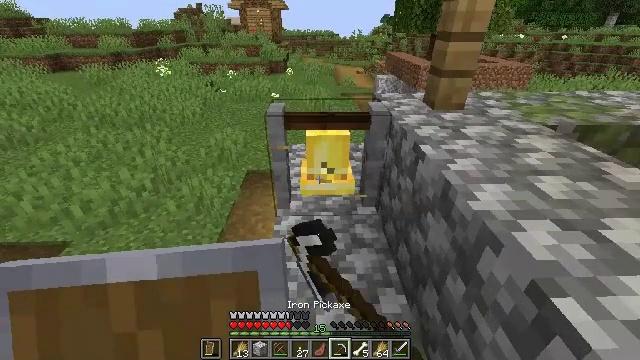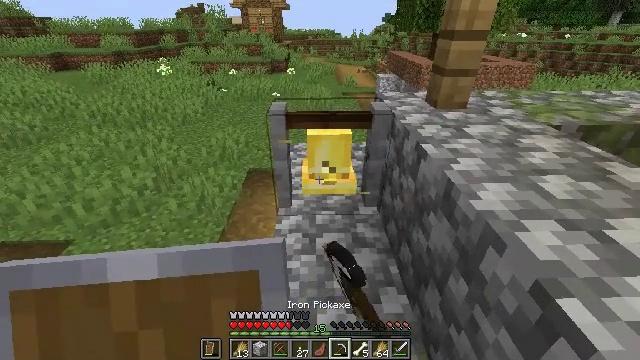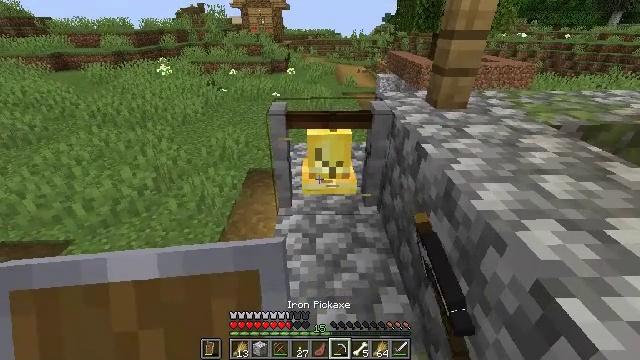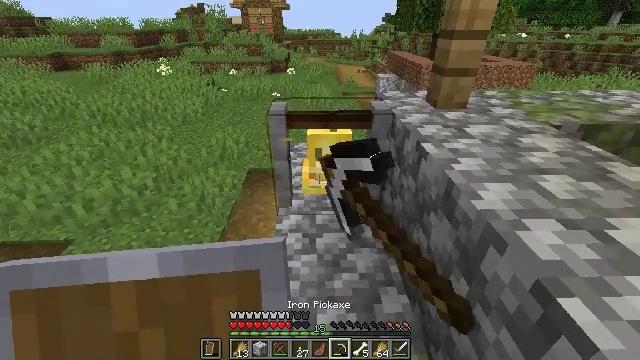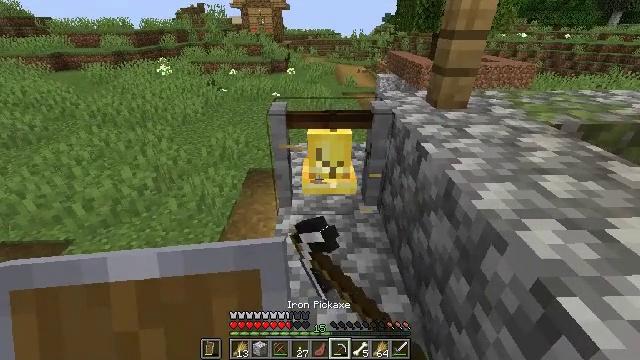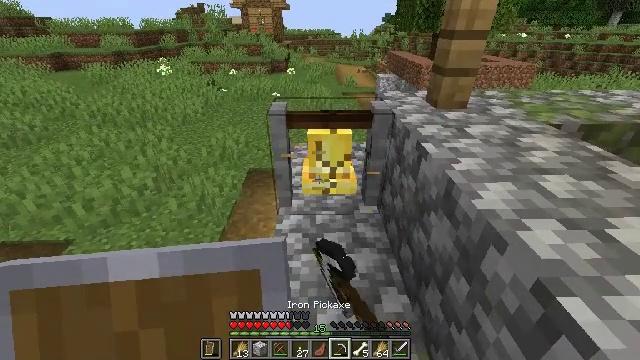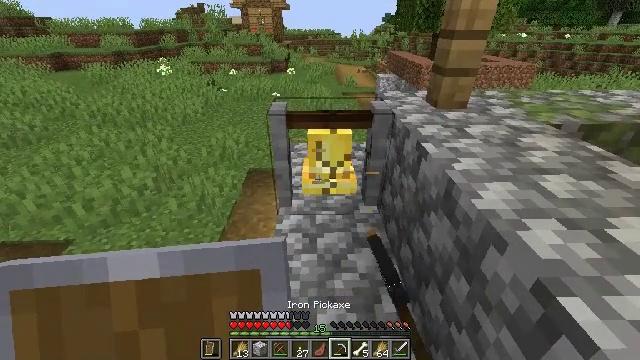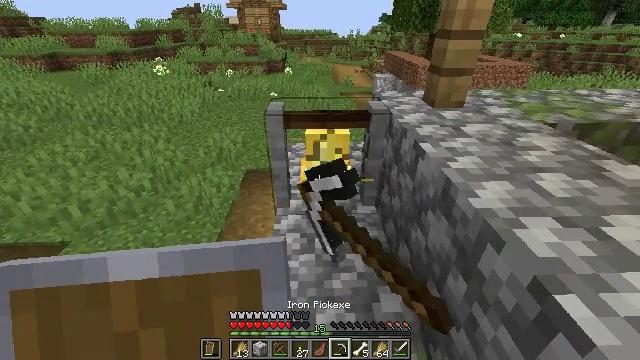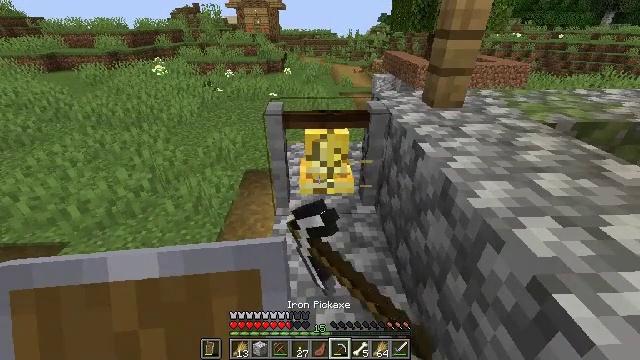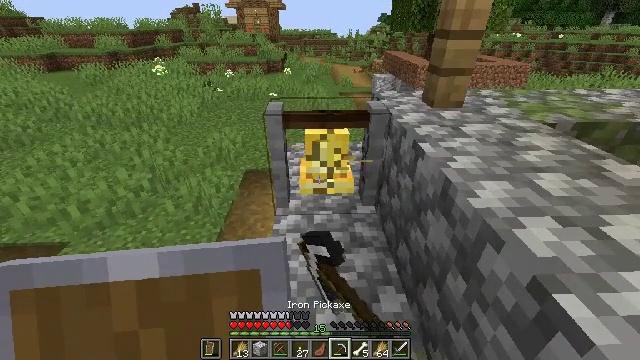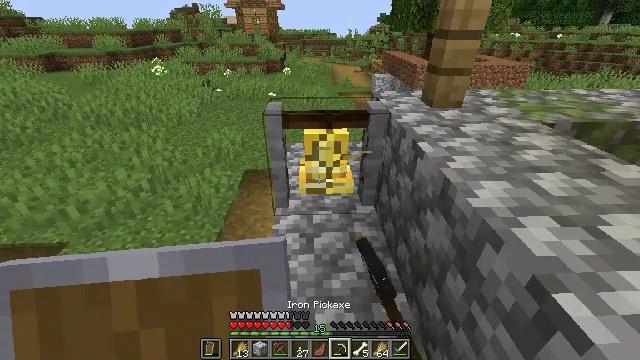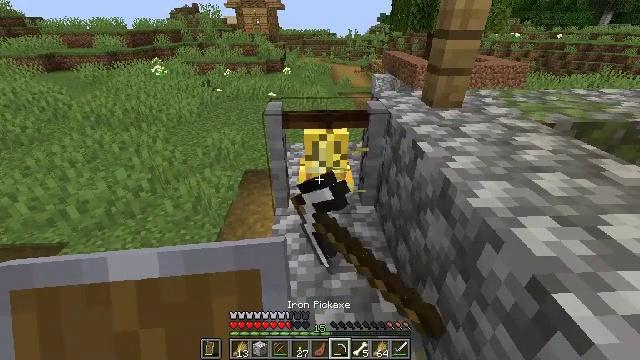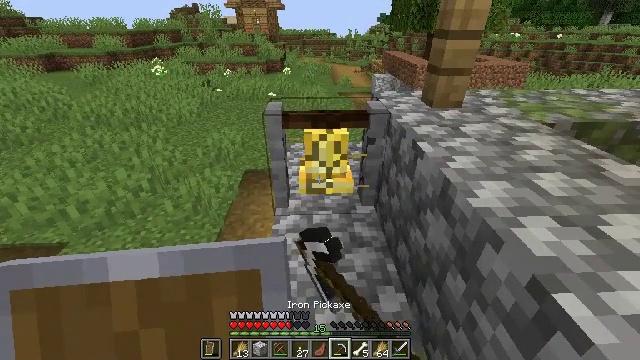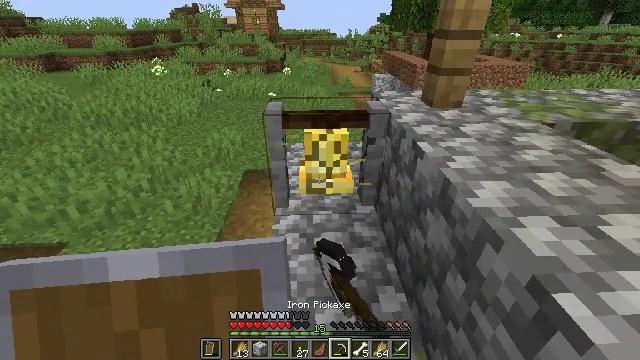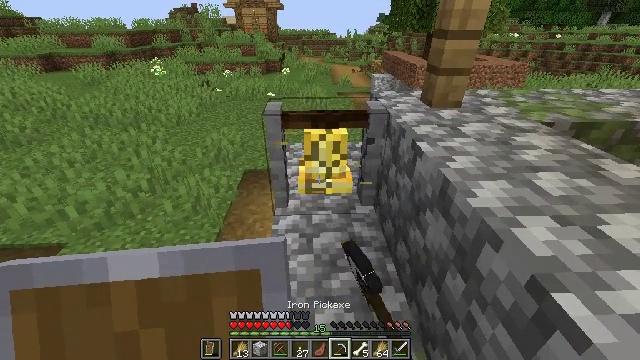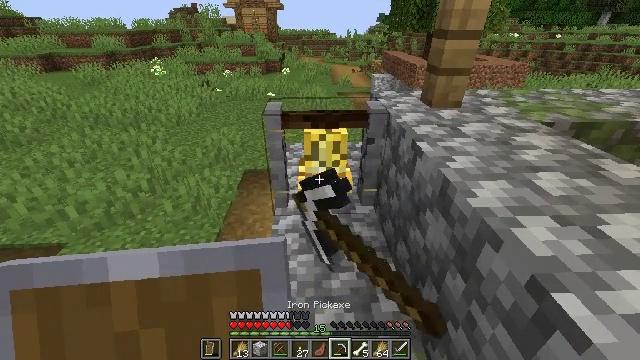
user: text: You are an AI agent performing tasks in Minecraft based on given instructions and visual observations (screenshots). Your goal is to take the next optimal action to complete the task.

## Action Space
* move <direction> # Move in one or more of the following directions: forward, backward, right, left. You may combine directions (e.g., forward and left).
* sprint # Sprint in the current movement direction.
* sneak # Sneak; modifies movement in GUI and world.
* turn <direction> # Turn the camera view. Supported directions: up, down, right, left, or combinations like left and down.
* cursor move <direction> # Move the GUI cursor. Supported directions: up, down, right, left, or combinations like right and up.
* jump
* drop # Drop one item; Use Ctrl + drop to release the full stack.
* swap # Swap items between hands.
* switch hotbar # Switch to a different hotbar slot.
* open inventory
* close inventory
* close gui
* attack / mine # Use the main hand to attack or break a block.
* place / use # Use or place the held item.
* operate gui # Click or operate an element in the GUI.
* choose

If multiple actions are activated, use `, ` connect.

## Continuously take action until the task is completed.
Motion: motion action
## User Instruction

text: Gather the bell for your inventory.
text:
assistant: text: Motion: attack / mine
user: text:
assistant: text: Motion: attack / mine
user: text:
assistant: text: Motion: attack / mine
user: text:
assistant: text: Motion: attack / mine
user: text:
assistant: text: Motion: attack / mine
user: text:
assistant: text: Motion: attack / mine
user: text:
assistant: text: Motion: attack / mine
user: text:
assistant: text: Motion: attack / mine
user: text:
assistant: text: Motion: attack / mine
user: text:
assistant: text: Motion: attack / mine
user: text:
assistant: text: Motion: attack / mine
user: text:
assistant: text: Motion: attack / mine
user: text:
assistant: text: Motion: attack / mine
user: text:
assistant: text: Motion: attack / mine
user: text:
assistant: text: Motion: attack / mine
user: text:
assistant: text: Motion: attack / mine
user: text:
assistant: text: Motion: attack / mine
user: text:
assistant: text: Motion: attack / mine
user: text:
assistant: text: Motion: attack / mine
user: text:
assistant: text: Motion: attack / mine
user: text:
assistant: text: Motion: attack / mine
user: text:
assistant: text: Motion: attack / mine
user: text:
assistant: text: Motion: attack / mine
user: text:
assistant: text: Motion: attack / mine
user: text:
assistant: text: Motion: attack / mine
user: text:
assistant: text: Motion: attack / mine
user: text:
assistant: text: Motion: attack / mine